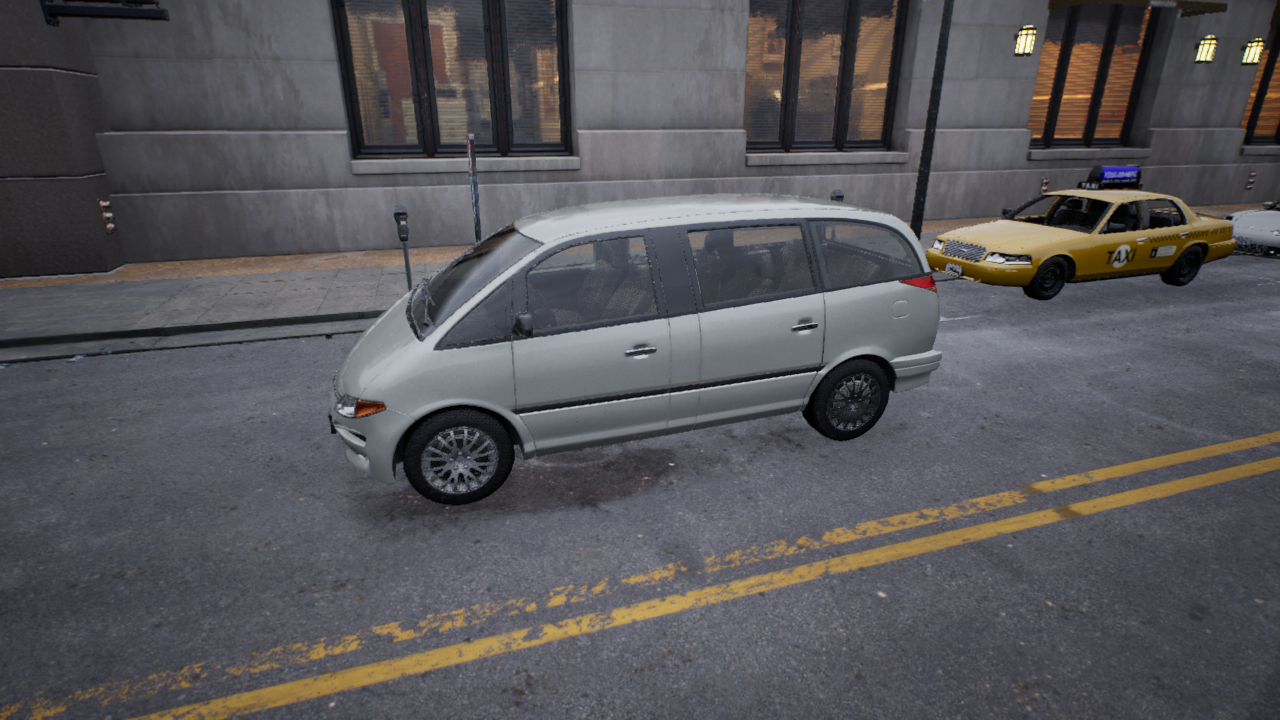
Venue: downtown
Lighting: clear day
Vehicle rig: minivan